Question: i am using asp.net-mvc3 helpers and the jquery validation plugin (what comes out of the box when you use the templates (Create, Edit, etc . .) and i have a field called MiniPrice that is a dataType
so it validates on the client side that i enter a number in the textbox.
if i enter it works fine. If i enter it works fine, but if i enter it give this validation error:

why does the jquery unobtrusive validation think isn't a valid number?
I found <URL> on the jquery core site and it was closed as not a jquery core issue but rather a plugin issue.
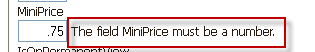
Answer: That appears to be how the validator behaves. I'd open an issue with jQuery to see if they can (or want) resolve it.
In the mean time, you can make your own validator method like so that it behaves as you would expect:
'''
$.validator.addMethod('myValidateNumber', function (value) {
return /^(\d\.|\.)?\d+$/.test(value);
}, 'Please enter a valid number');
'''
This regex to do what you desire - there is likely a better way to write it as well. I am no regex master, but this should suffice.
Then just use 'myValidateNumber' in the 'class' of whatever you are validating. You can read more about extending jQuery validation <URL>.
: To wire this in to MVC3 - take a look at this StackOverflow post: <URL>.
Essentially what we are doing is creating our own validation for this, and you can apply your own attribute to the model.
: It appears that if you use 'validator.addMethod('number'...', it will change the default behavior of the numeric validation. This means you shouldn't have to change your MVC Model at all. So basically, adding this to your page load:
'''
$.validator.addMethod('number', function (value) {
return /^(\d\.|\.)?\d+$/.test(value);
}, 'Please enter a valid number');
'''
Should resolve the problem.